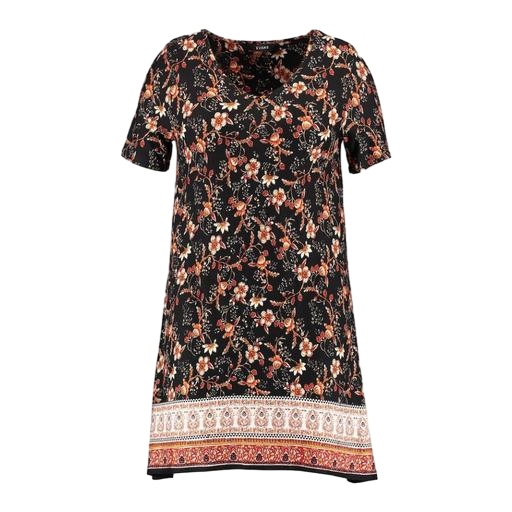
black printed short-sleeve top only macy, multicolor floral-print t-shirt only macy, black plus size printed t-shirt only macy, white background